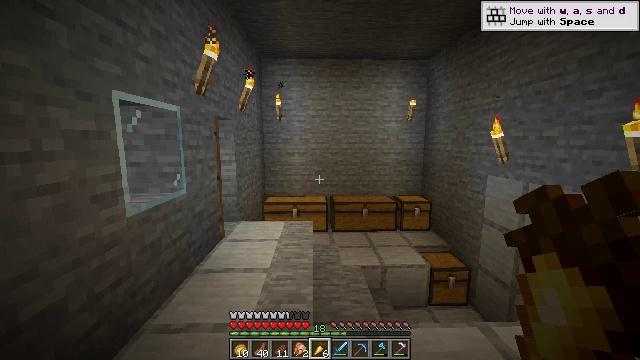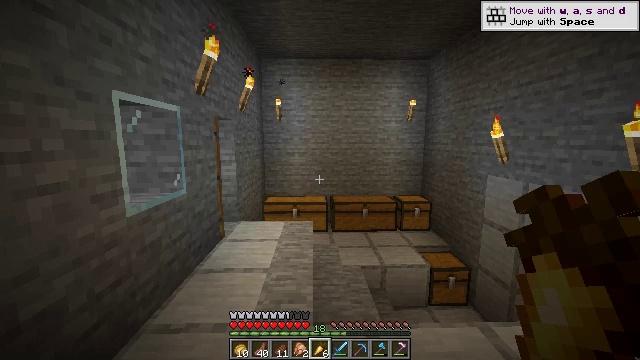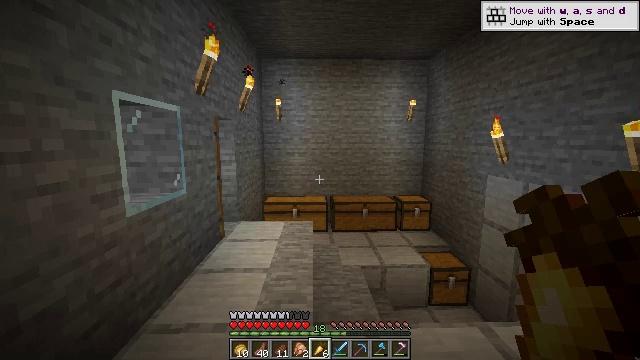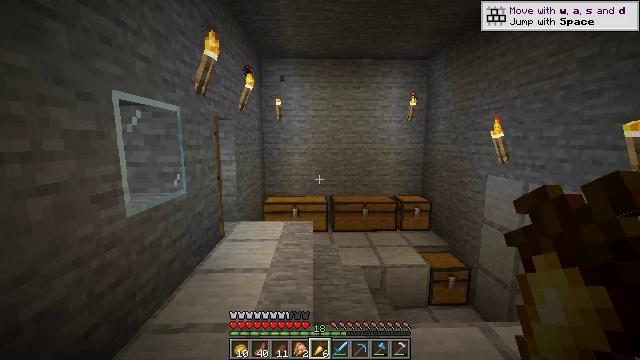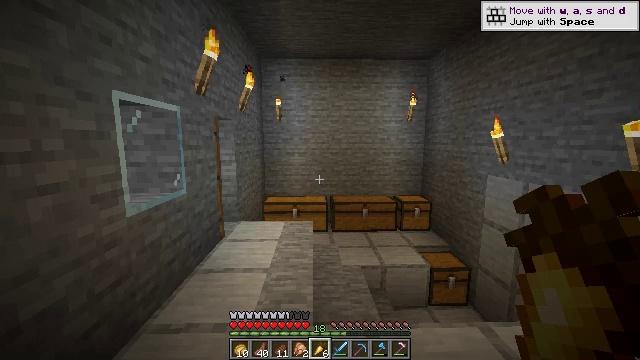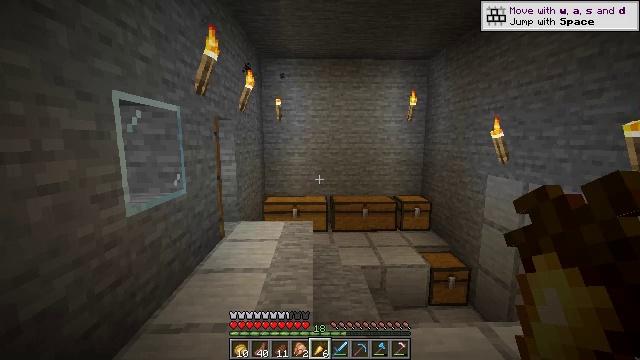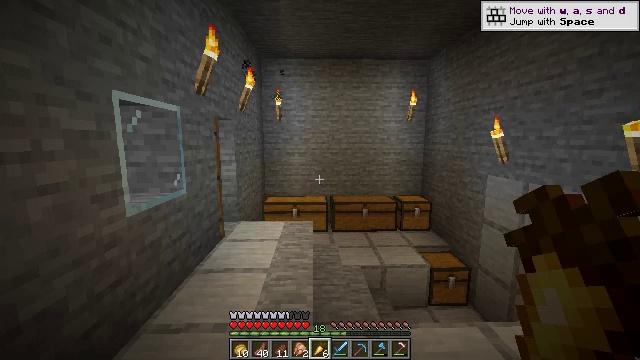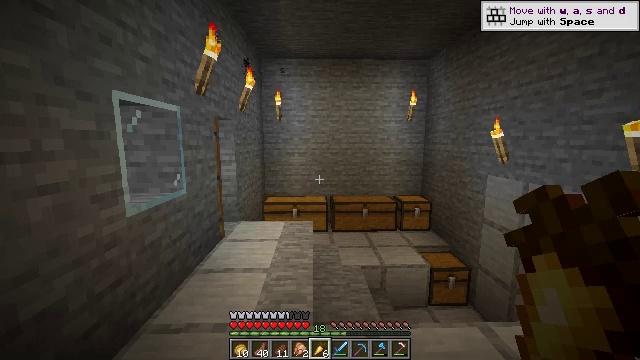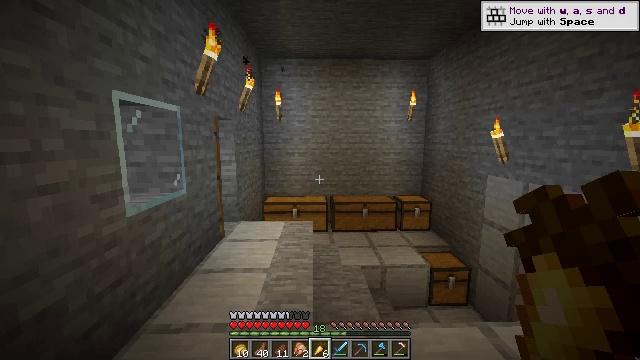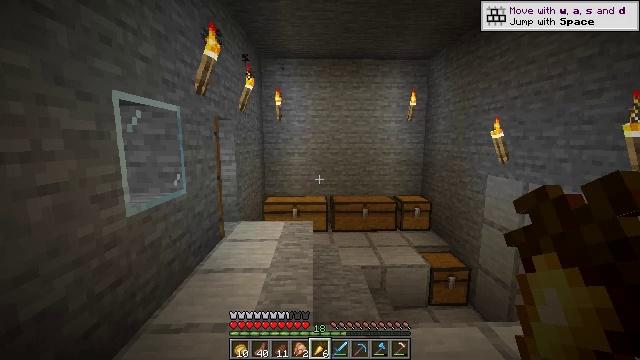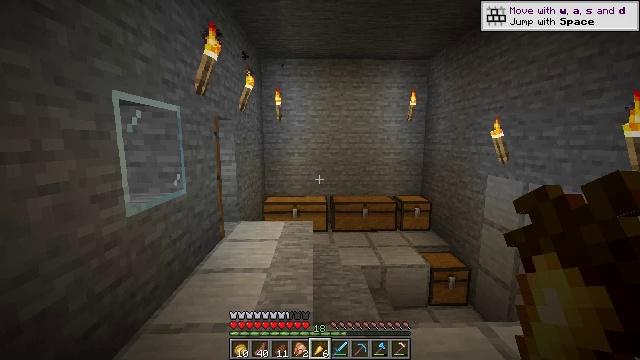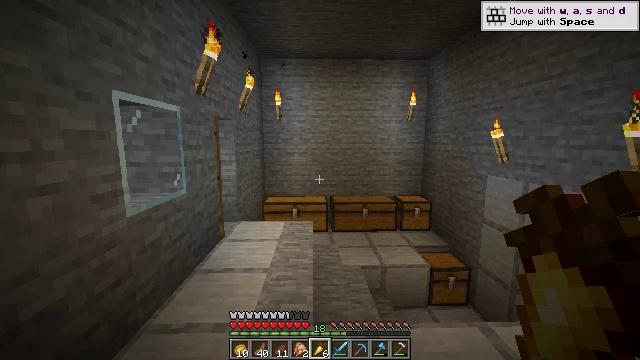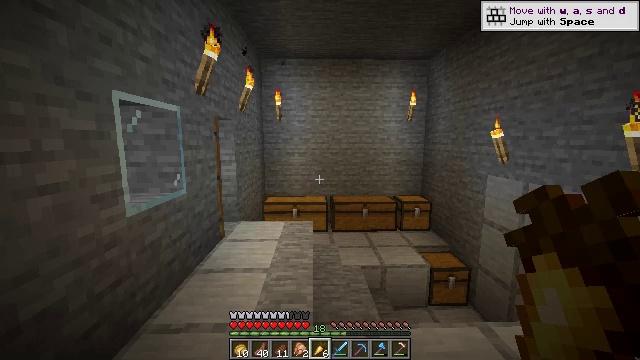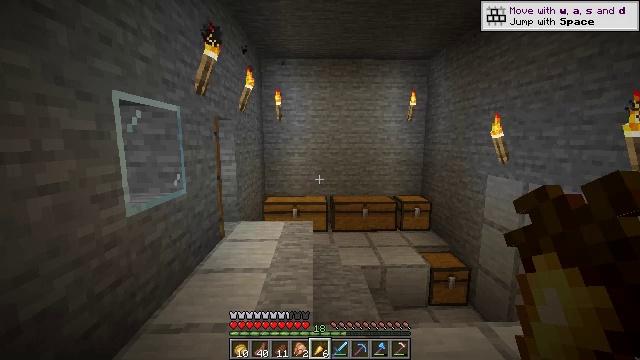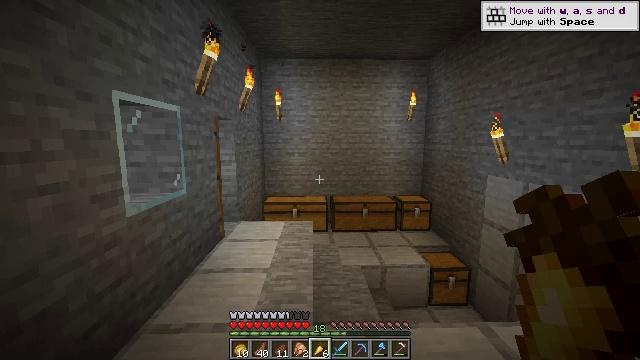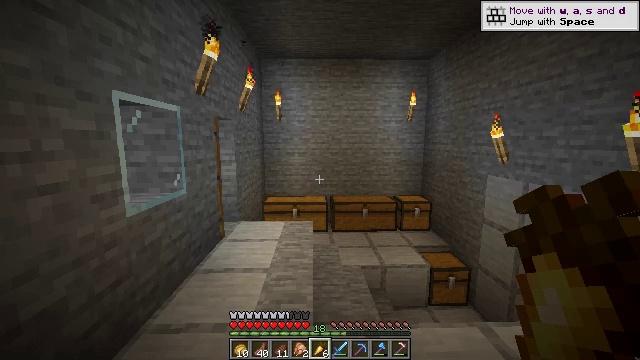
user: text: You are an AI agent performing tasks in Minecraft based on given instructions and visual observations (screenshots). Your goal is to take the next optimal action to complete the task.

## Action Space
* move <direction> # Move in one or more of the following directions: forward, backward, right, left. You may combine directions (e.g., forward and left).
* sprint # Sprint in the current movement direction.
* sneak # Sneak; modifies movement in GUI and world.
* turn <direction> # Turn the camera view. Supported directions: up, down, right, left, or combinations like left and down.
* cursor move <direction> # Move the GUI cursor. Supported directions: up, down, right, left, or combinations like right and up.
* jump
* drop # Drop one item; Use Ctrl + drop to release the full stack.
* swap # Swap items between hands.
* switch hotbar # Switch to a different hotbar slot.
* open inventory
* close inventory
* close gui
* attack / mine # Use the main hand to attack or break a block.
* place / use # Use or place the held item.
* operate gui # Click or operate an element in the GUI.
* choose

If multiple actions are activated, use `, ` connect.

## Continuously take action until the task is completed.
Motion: motion action
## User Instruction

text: Craft a tripwire hook at the crafting table.
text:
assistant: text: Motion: no_op
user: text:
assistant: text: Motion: no_op
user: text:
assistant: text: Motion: no_op
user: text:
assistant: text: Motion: no_op
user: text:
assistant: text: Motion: no_op
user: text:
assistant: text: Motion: no_op
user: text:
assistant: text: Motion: no_op
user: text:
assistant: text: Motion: no_op
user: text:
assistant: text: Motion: no_op
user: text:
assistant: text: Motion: no_op
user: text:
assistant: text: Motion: no_op
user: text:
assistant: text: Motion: no_op
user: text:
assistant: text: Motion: no_op
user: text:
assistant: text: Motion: no_op
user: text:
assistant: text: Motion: no_op
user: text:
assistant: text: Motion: no_op
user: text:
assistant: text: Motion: no_op
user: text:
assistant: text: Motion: no_op
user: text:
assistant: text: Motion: no_op
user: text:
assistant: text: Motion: no_op
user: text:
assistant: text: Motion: no_op
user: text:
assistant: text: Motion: no_op
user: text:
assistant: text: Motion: no_op
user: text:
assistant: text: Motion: no_op
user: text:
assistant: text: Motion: no_op
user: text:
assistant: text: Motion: no_op
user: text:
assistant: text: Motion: no_op
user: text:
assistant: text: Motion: no_op
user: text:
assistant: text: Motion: no_op
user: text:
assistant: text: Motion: no_op